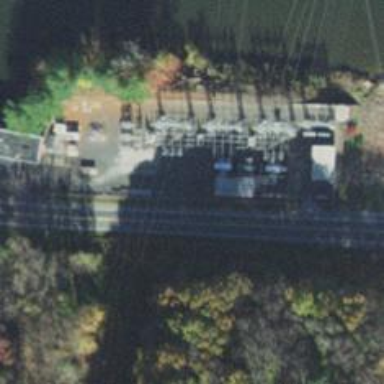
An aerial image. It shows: Switch used for power control.